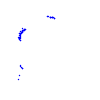
Particle: proton